在平面直角坐标系中，\(A\)、\(B\) 分别为椭圆 \(\Gamma: \frac{x^2}{2} + y^2 = 1\) 的上、下顶点，若动直线 \(l\) 过点 \(P(0,b)(b>1)\)，且与椭圆 \(\Gamma\) 相交于 \(C\)、\(D\) 两个不同点（直线 \(l\) 与 \(y\) 轴不重合，且 \(C\)、\(D\) 两点在 \(y\) 轴右侧，\(C\) 在 \(D\) 的上方），直线 \(AD\) 与 \(BC\) 相交于点 \(Q\).

(1) 设 \(\Gamma\) 的两焦点为 \(F_1\)、\(F_2\)，求 \(\angle F_1AF_2\) 的值;

(2) 若 \(b=3\)，且 \(\overrightarrow{PD} = \frac{3}{2}\overrightarrow{PC}\)，求点 \(Q\) 的横坐标;

(3) 是否存在这样的点 \(P\)，使得点 \(Q\) 的纵坐标恒为 \(\frac{1}{3}\)? 若存在，求出点 \(P\) 的坐标，若不存在，请说明理由.
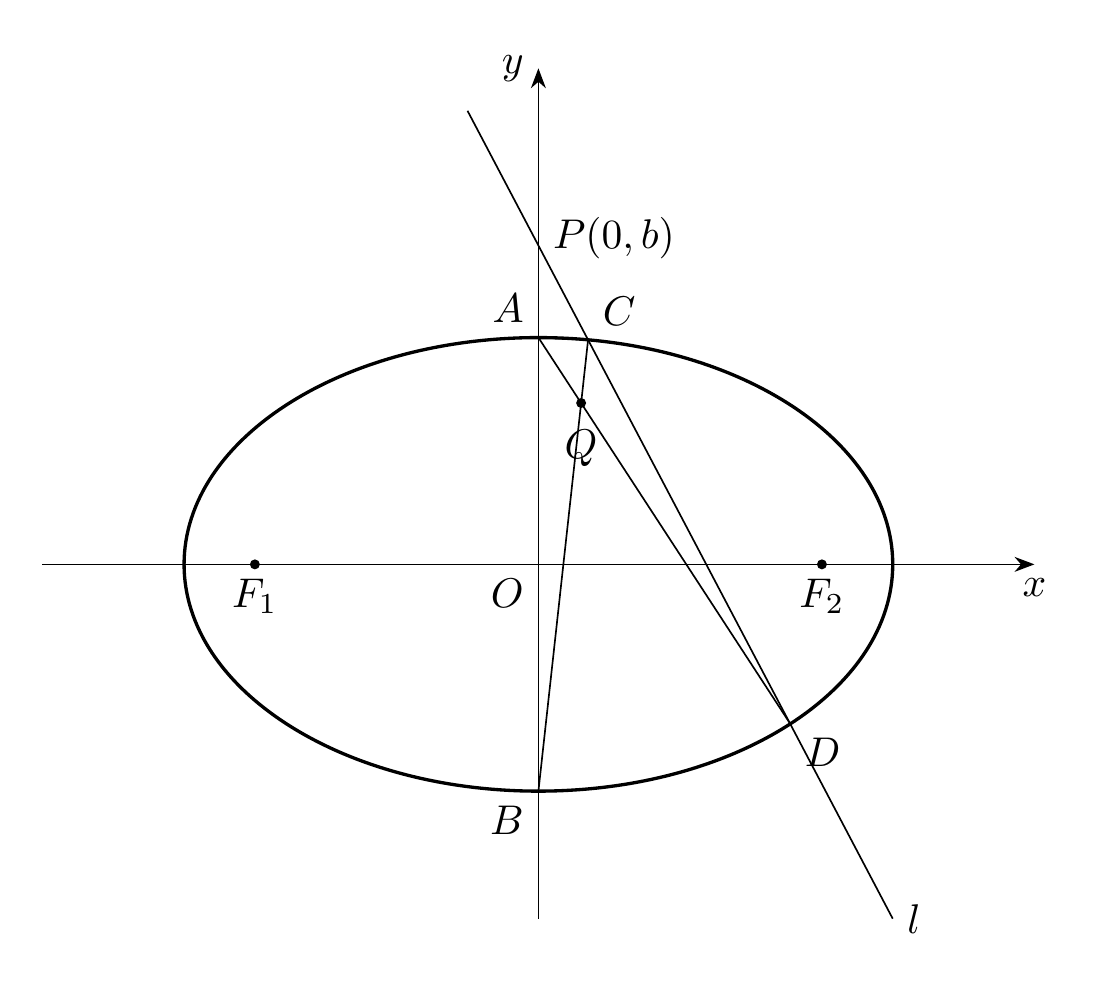
【解答】
【答案】(1) \(\frac{\pi}{2}\) (2) \(x_Q = \frac{2}{3}\); (3) \(P(0,3)\)

【分析】(1) 由椭圆方程易知 \(\angle OAF_2 = 45^\circ\)，结合对称性可得 \(\angle F_1AF_2 = 90^\circ\);

(2) 设 \(C(x_1,y_1)\)，\(D(x_2,y_2)\)，根据已知条件可求得直线 \(BC\) 的方程为 \(y=2x-1\)，直线 \(AD\) 的方程为 \(y = -x+1\)，联立两直线方程即可得到点 \(Q\) 的横坐标;

(3) 设直线 \(l\) 的方程为 \(y=kx+b\ (k<0,\ b>1)\)，与椭圆方程联立，可得 \(kx_1x_2 = \frac{1-b^2}{2b}(x_1+x_2)\)，直线 \(BC\) 的方程为 \(y = \frac{y_1+1}{x_1}x-1\)，直线 \(AD\) 的方程为 \(y = \frac{y_2-1}{x_2}x+1\)，进而得到点 \(Q\) 的纵坐标，由此建立方程化简即可得出结论.

【详解】解：(1) 由椭圆 \(\Gamma\) 的方程知，\(F_1(-1,0)\)，\(F_2(1,0)\)，\(A(0,1)\)，

则 \(\angle OAF_2 = 45^\circ\)，

\[
\therefore \angle F_1AF_2 = 90^\circ;
\]

(2) 若 \(b=3\)，设 \(C\)、\(D\) 的两点坐标为 \(C(x_1,y_1)\)，\(D(x_2,y_2)\)，

\[
\because \overrightarrow{PD} = \frac{3}{2}\overrightarrow{PC},
\]
\[
\therefore (x_2,y_2-3) = \frac{3}{2}(x_1,y_1-3), \quad \text{即} \ x_2 = \frac{3}{2}x_1,\ y_2 = \frac{3}{2}y_1 - \frac{3}{2},
\]

而 \(C(x_1,y_1)\)，\(D(x_2,y_2)\) 均在 \(\frac{x^2}{2} + y^2 = 1\) 上，

代入得
\[
\begin{cases}
x_1^2 + 2y_1^2 = 2 \\
\frac{9}{4}x_1^2 + \frac{9}{2}(y_1-1)^2 = 2
\end{cases},
\]
解得 \(y_1 = \frac{7}{9}\)，

\[
\therefore y_2 = -\frac{1}{3},
\]
分别代入解得，\(x_1 = \frac{8}{9}\)，\(x_2 = \frac{4}{3}\)，

\(\therefore\) 直线 \(BC\) 的方程为 \(y=2x-1\)，直线 \(AD\) 的方程为 \(y = -x+1\)，

联立
\[
\begin{cases}
y = 2x-1 \\
y = -x+1
\end{cases},
\]
解得 \(x = \frac{2}{3}\)，

\(\therefore Q\) 点的横坐标为 \(\frac{2}{3}\);

(3)假设存在这样的点 $P$，设直线 $l$ 的方程为 $y=kx+b\ (k<0,\ b>1)$，
点 $C$，$D$ 的坐标为 $C(x_1,y_1)$，$D(x_2,y_2)$。

联立椭圆与直线方程：
\[
\begin{cases}
y = kx+b\\
x^2 + 2y^2 = 2
\end{cases},
\]
得：$(2k^2+1)x^2 + 4kbx + 2b^2 - 2 = 0$，

由

$\Delta = 16k^2b^2 - 8(2k^2+1)(b^2-1) > 0$，

得：
\[
k^2 > \frac{b^2-1}{2},
\]

由

\[
\begin{cases}
x_1 + x_2 = -\frac{4kb}{2k^2+1}\\
x_1x_2 = \frac{2b^2-2}{2k^2+1}
\end{cases},
\]

% 后续完整推导（极简拆分，避免隐藏）
可得：
\[
kx_1x_2 = \frac{1-b^2}{2b}(x_1+x_2)，
\]

直线 $BC$ 的方程：$y = \frac{y_1+1}{x_1}x - 1$
直线 $AD$ 的方程：$y = \frac{y_2-1}{x_2}x + 1$

而\(x_1y_2 = kx_1x_2 + bx_1\)，\(x_2y_1 = kx_1x_2 + bx_2\)，联立
\[
\begin{cases}
y = \dfrac{y_1+1}{x_1}x - 1 \\
y = \dfrac{y_2-1}{x_2}x + 1
\end{cases}
\]
得
\[
\begin{aligned}
y &= \frac{(x_1y_2 + x_2y_1) + (x_2 - x_1)}{(x_2y_1 - x_1y_2) + (x_1 + x_2)} = \frac{2kx_1x_2 + b(x_1+x_2) + (x_2 - x_1)}{b(x_2 - x_1) + (x_1 + x_2)} \\
&= \frac{(x_1 + x_2) + b(x_2 - x_1)}{b^2(x_2 - x_1) + b(x_1 + x_2)} = \frac{1}{b} = \frac{1}{3},
\end{aligned}
\]

则 \(b=3>1\)，因此，存在点 \(P(0,3)\)，使得点 \(Q\) 的纵坐标恒为 \(\frac{1}{3}\).